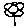
Label: flower